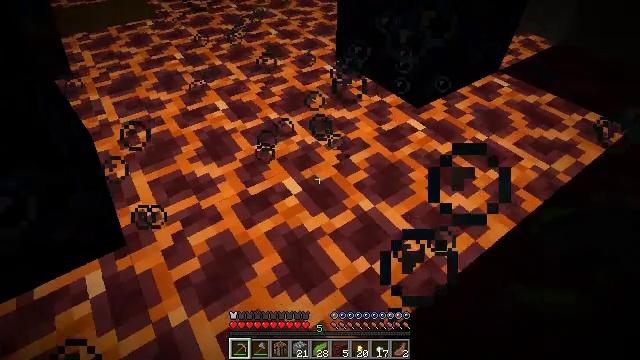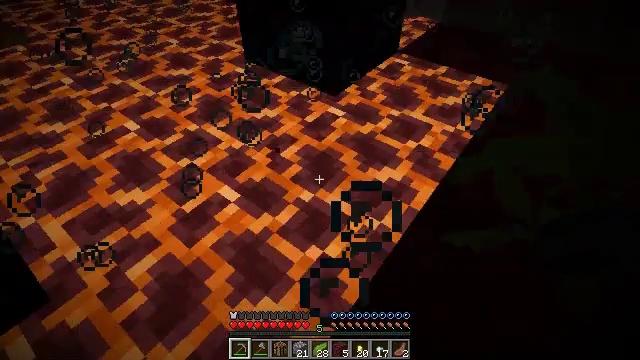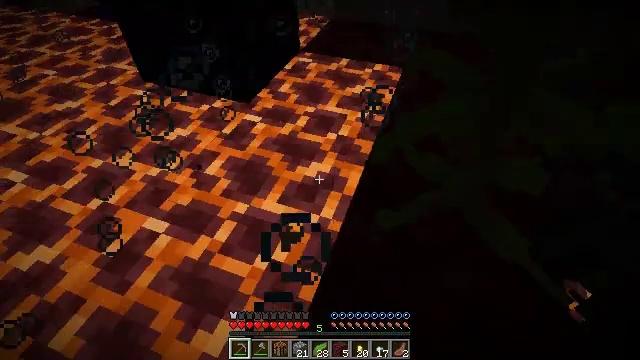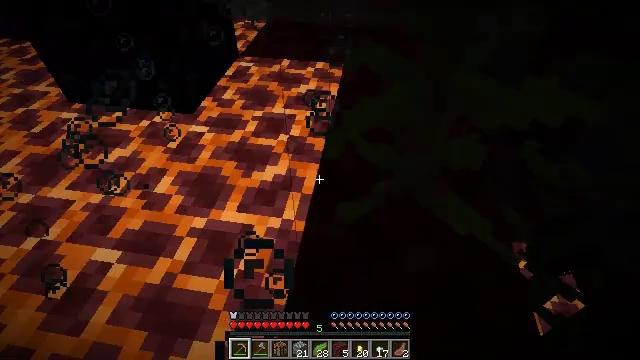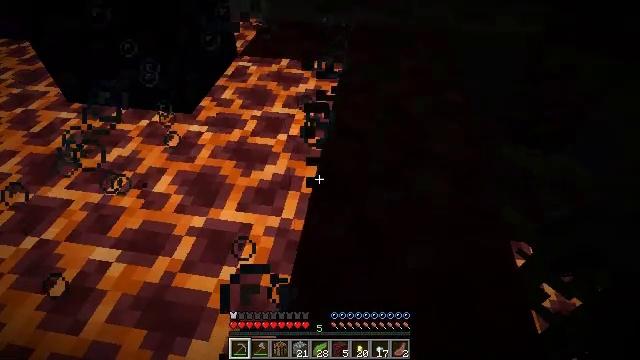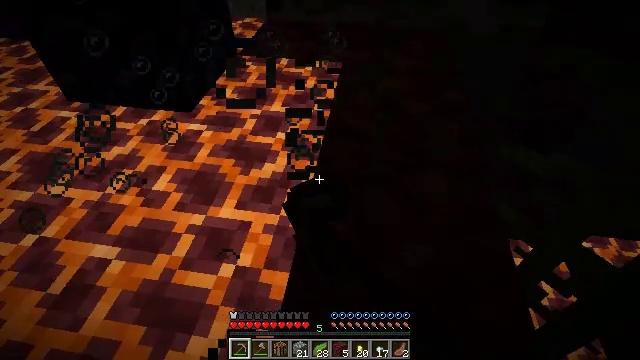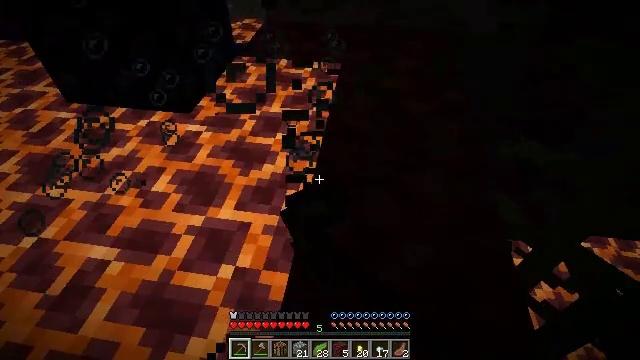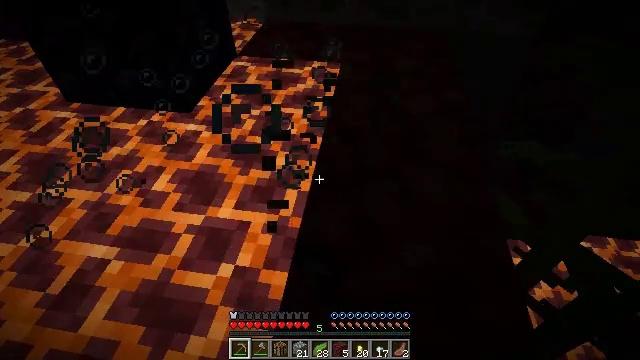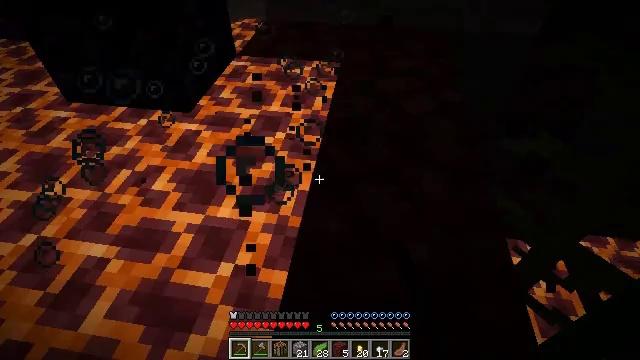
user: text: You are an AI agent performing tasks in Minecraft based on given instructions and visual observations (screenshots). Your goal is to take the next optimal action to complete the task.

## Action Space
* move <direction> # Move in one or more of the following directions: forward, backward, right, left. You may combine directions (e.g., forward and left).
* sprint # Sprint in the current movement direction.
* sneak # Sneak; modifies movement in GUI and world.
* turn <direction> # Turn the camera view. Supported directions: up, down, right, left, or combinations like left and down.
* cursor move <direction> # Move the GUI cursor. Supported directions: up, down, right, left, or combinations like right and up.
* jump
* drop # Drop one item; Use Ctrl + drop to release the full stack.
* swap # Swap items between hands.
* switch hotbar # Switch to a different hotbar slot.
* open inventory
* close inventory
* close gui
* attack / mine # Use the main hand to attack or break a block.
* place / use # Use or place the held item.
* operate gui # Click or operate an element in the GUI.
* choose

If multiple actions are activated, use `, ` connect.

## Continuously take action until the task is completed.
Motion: motion action
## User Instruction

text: Harvest kelp plant in the water.
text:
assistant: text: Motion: sneak, turn right
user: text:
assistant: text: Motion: sneak, turn right
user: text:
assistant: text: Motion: sneak, turn right
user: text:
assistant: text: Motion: sneak, attack / mine
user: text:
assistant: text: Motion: sneak, attack / mine
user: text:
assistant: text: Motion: sneak, attack / mine
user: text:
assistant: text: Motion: sneak, attack / mine
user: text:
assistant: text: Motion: sneak, attack / mine
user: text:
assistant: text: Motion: sneak, attack / mine